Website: bh-photo
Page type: address-validator
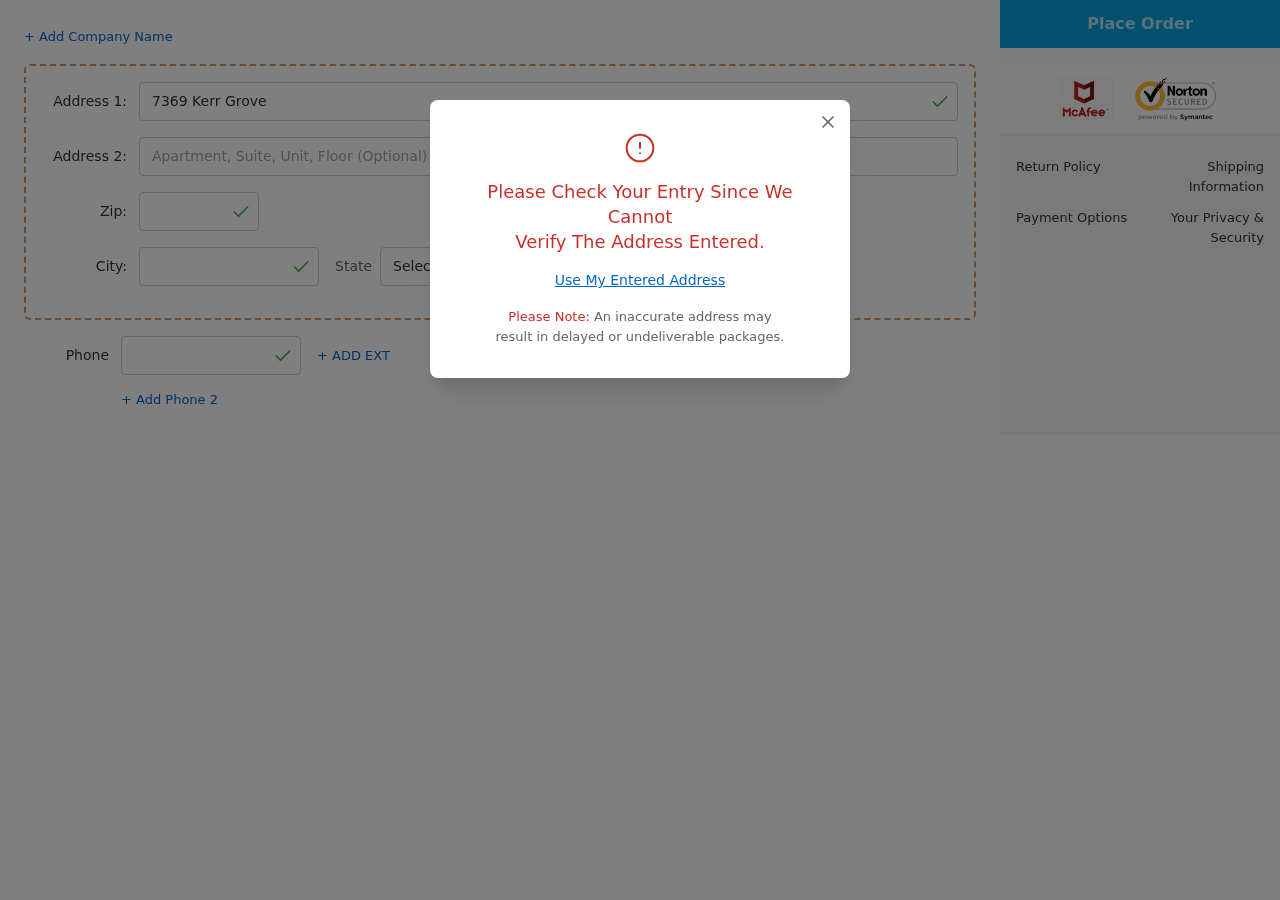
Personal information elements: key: PII_CITY
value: Morrishaven
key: PII_PHONE
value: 7862664484
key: PII_POSTCODE
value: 08594
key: PII_STATE_ABBR
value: IN
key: PII_STREET
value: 7369 Kerr Grove